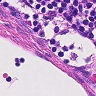
Metastatic tissue present: no